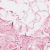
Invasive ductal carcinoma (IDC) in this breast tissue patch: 0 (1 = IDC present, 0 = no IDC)